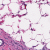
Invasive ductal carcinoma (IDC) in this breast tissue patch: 0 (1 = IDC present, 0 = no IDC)